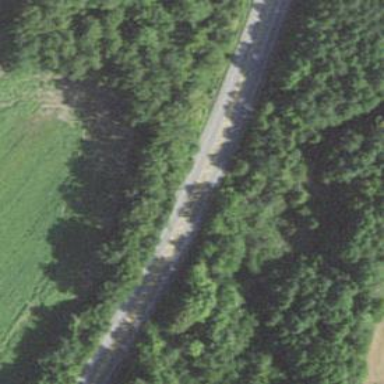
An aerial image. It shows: Culvert tunnel.